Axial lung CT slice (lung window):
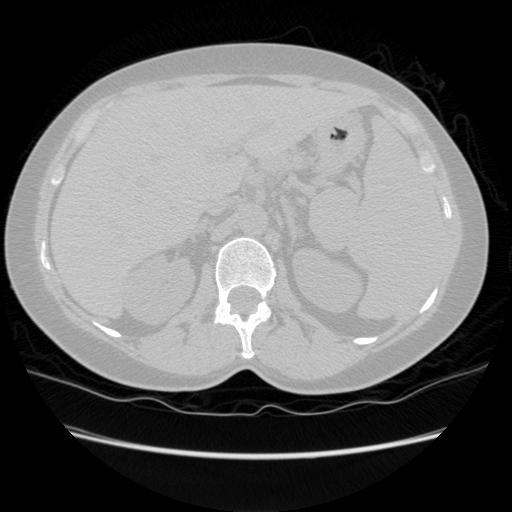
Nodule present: no